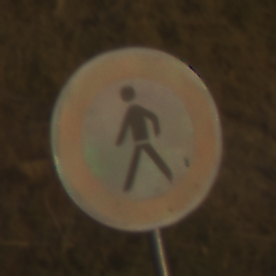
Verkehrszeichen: VerbotFussgaenger
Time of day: SunriseSunset
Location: Outdoor (Nature)
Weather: PartlyCloudy
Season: NotSpecified
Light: Natural